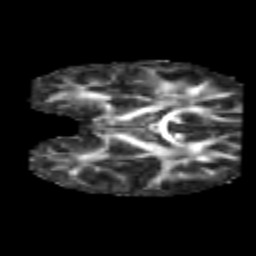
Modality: FA
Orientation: coronal
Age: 6
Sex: male
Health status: healthy